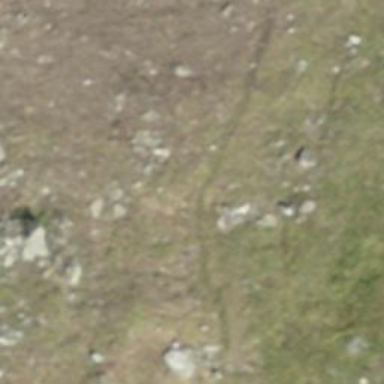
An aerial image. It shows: Path.